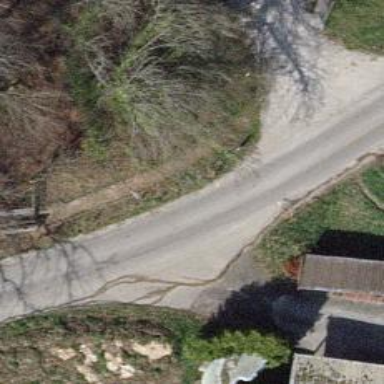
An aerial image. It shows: Footway with woodchips surface.